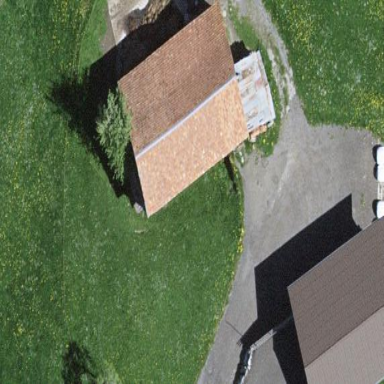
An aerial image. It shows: Farm auxiliary building.